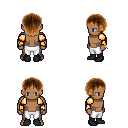
a pixel art fantasy rpg character, male body template, human, dark skin, gold arm armor, white pants, brown plain hairstyle, bracelets, black shoes, four views (front, back, left, right), 2x2 character sprite sheet, small pixel art, hard edges, no anti-aliasing